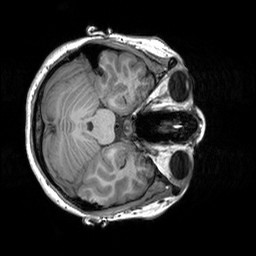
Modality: T1w
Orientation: axial
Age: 21
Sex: female
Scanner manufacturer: siemens
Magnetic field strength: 3 T
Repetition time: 2.3 s
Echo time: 0.00303 s